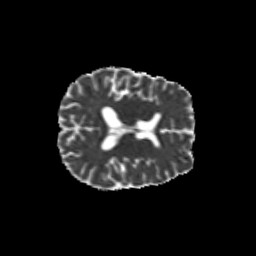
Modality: MD
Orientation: axial
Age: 13
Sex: male
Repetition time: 9.512 s
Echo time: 0.089 s